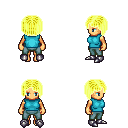
a pixel art fantasy rpg character, female body template, human, tanned skin, teal sleeveless shirt, teal pants, gold pageboy hairstyle, metal boots, four views (front, back, left, right), 2x2 character sprite sheet, small pixel art, hard edges, no anti-aliasing